Field crop: maize
Growth stage: 1
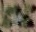
Species: chenopodium